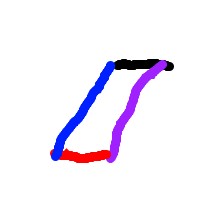
Shape: parallelogram